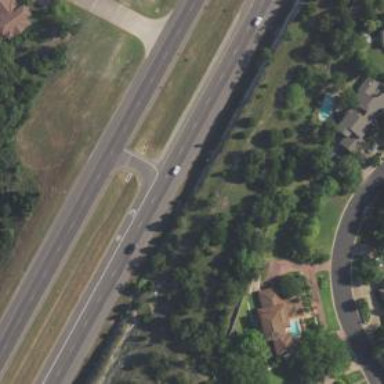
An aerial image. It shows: Trunk link highway.